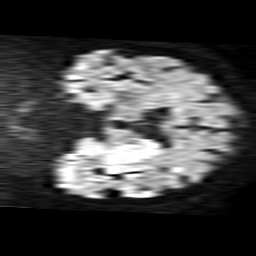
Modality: TRACE
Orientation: coronal
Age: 78
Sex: male
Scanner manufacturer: philips
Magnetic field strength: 1.5 T
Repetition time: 3.926 s
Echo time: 0.09565 s